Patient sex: M
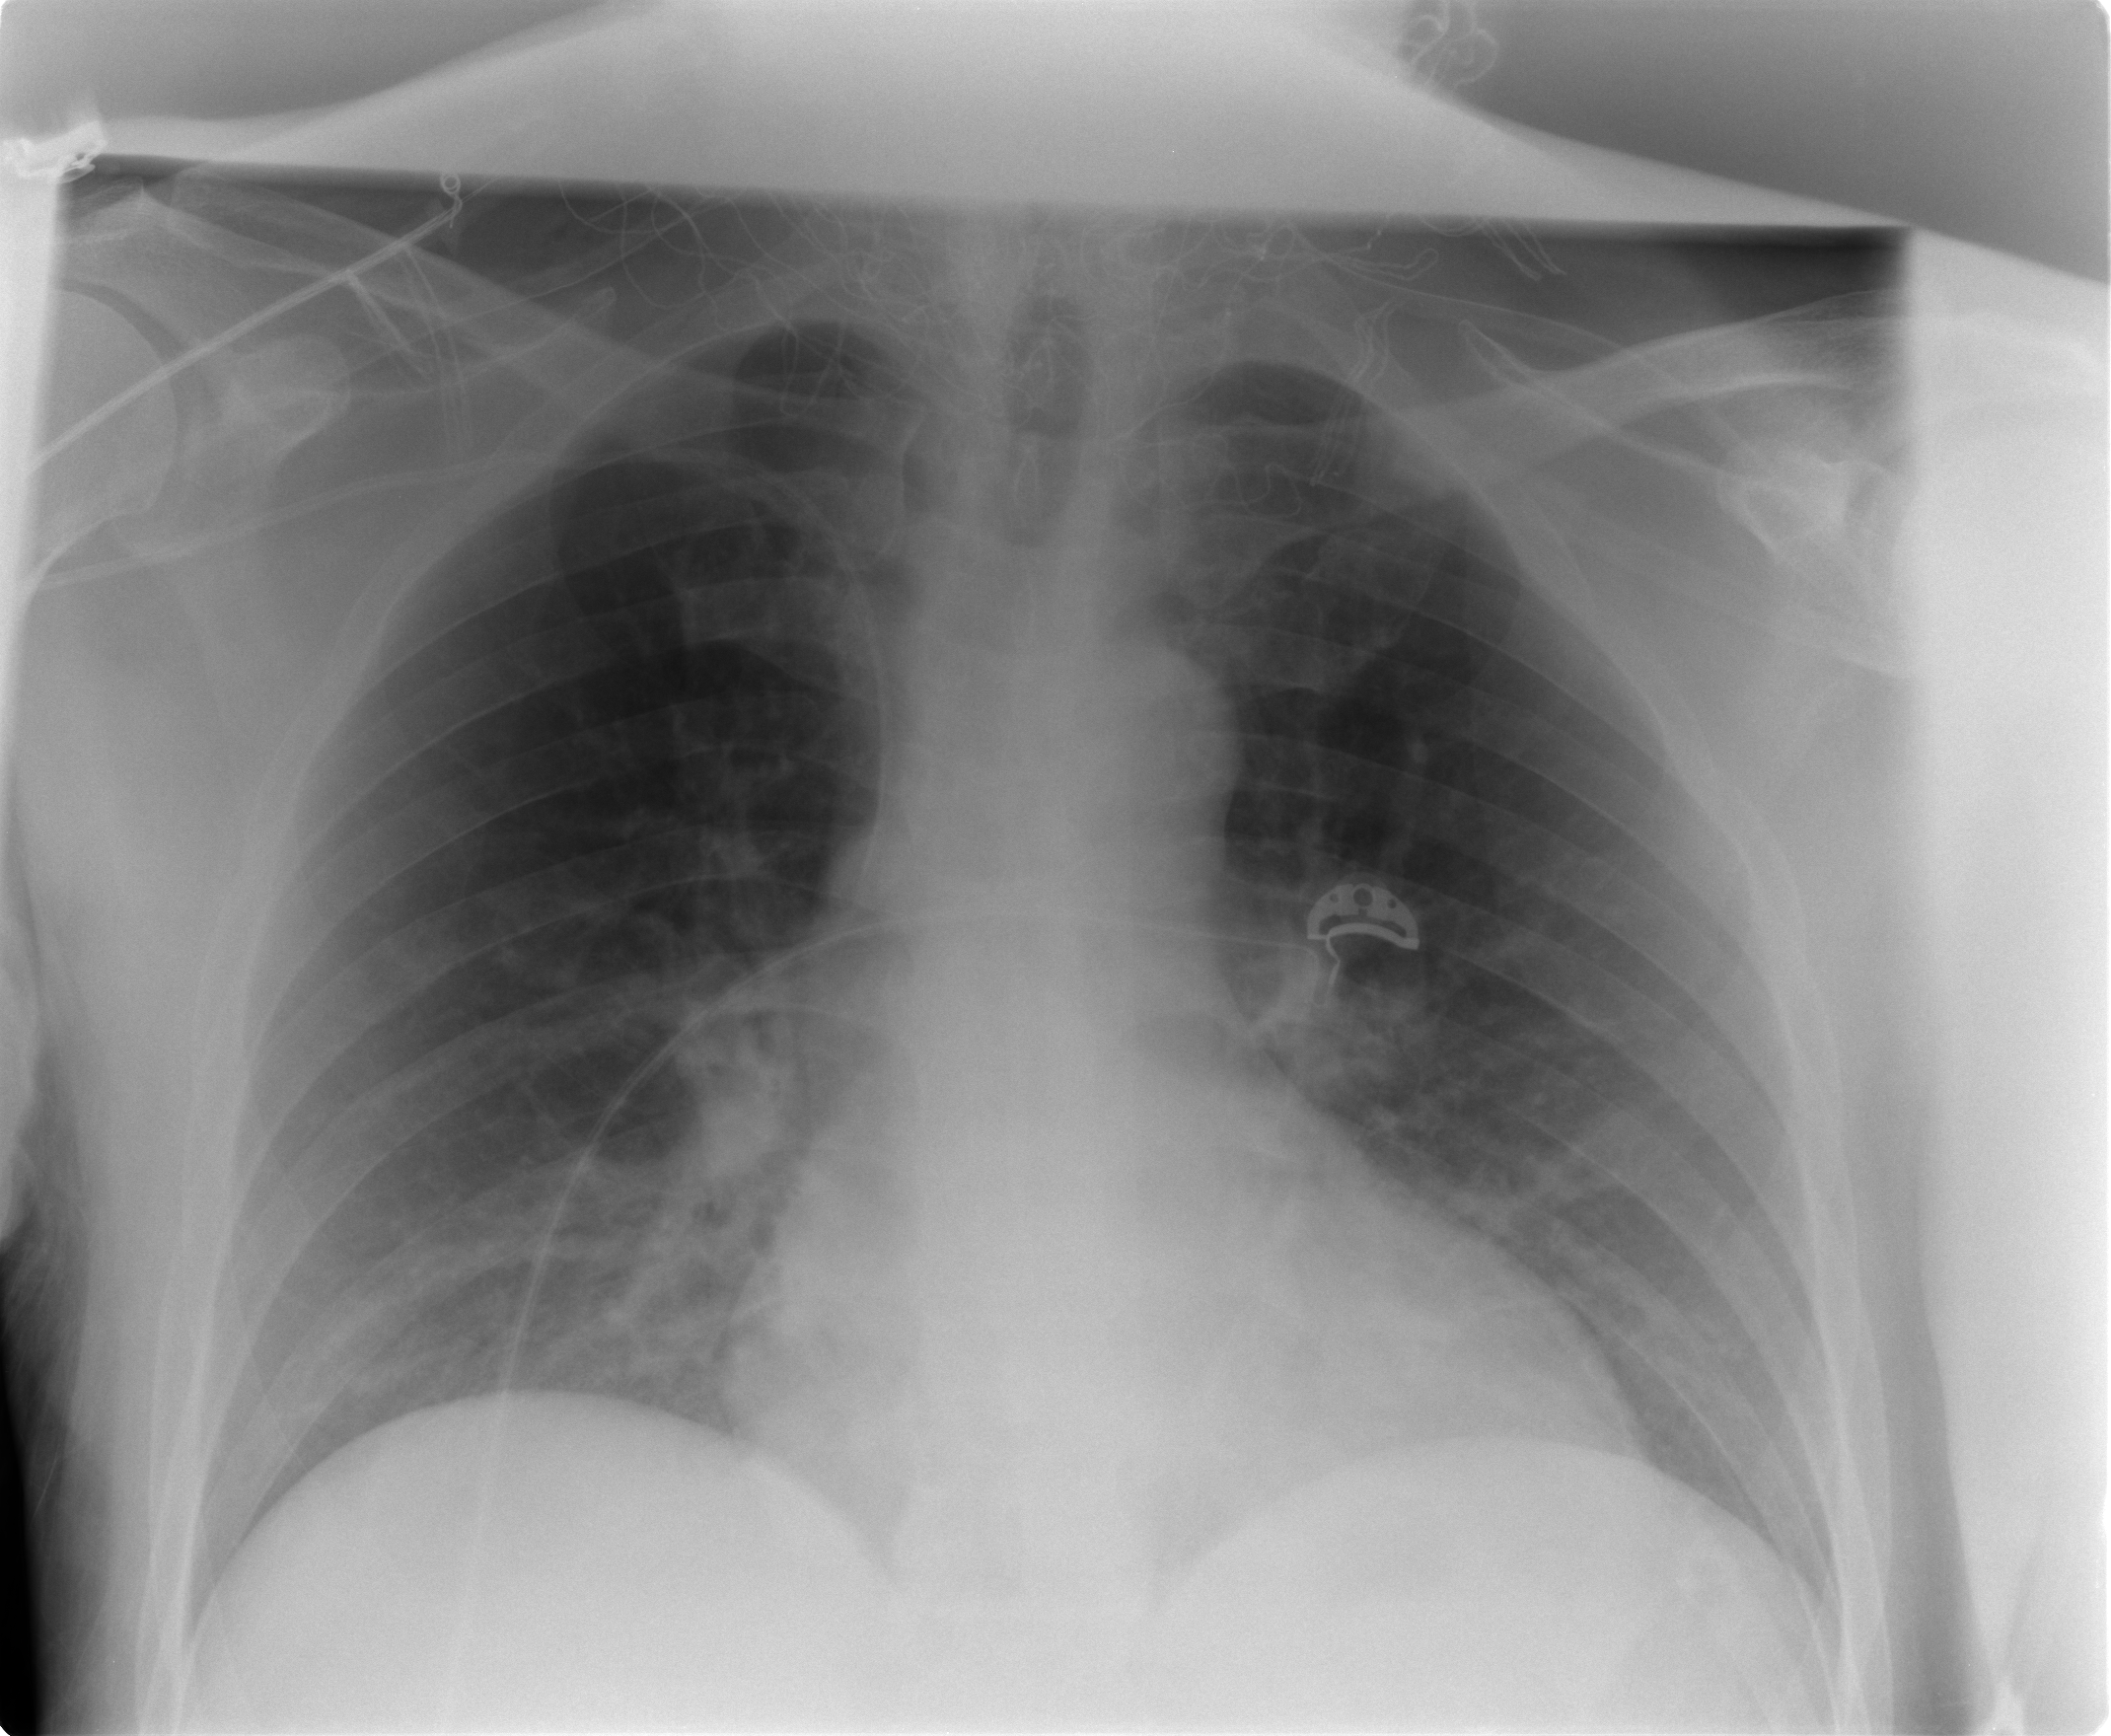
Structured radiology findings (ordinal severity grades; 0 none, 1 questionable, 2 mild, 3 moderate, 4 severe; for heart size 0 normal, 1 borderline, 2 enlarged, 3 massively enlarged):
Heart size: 2
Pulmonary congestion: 1
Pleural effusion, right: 0
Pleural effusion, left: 0
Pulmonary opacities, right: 2
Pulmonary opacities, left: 2
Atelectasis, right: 2
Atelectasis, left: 2